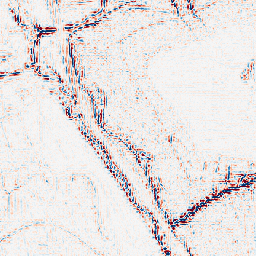
Category: wavelet
Decomposition family: wavelet_dwt
Decomposition parameters: wavelet: db2
level: 2
Upsampling method: sinc_blackman
Upsampling parameters: scale: 4
kernel_size: 8
Upsampling scale: 4